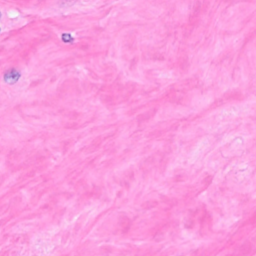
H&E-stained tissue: Breast